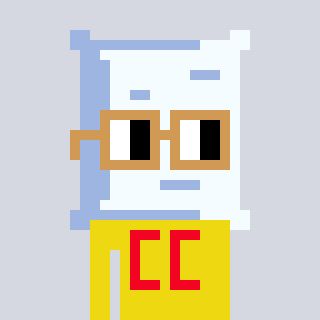
a pixel art character with square brown glasses, a pillow-shaped head and a yellow-colored body on a cool background